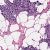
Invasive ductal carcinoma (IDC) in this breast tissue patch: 0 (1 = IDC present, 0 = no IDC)